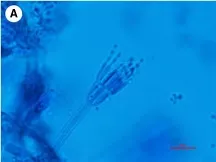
Penicillium digitatum was cultured for fungi in Sabouraud agar medium in a BALF sample at 28 C. (A-C) Positive colonies were cultured and stained with a lactophenol cotton blue staining solution. Under the microscope, the colonies showed a range of branching patterns, from simple to complex. The conidiophores had undergone multiple branchings and produced several rounds of symmetrical or asymmetrical small branches resembling brooms.
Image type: pathology (acid_fast)